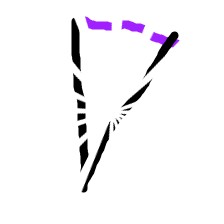
Shape: triangle